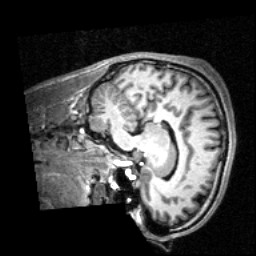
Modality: T1w
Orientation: sagittal
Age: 20
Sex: male